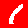
Digit: 1